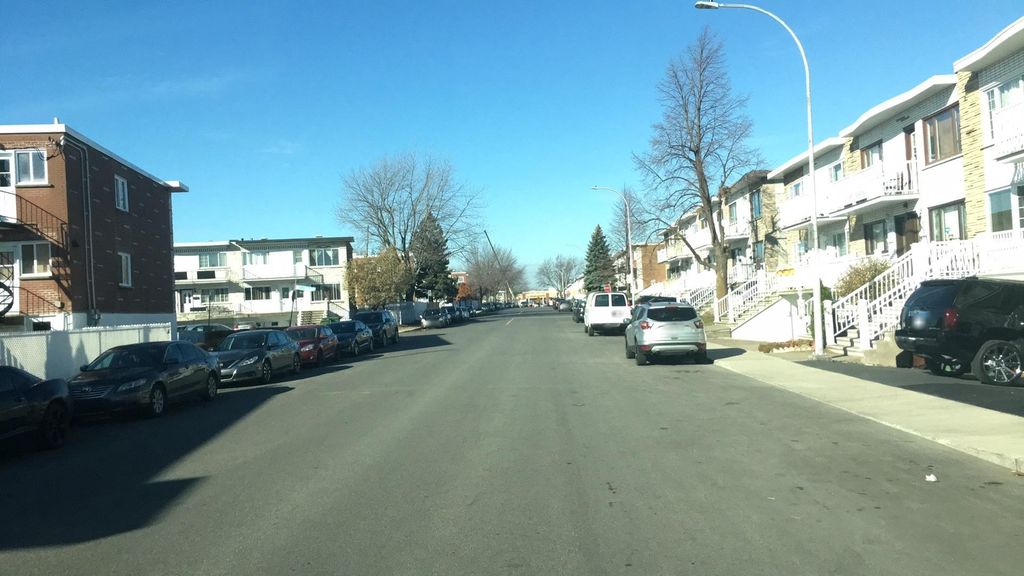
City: montreal